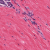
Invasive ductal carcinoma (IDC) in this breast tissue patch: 0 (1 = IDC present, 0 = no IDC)